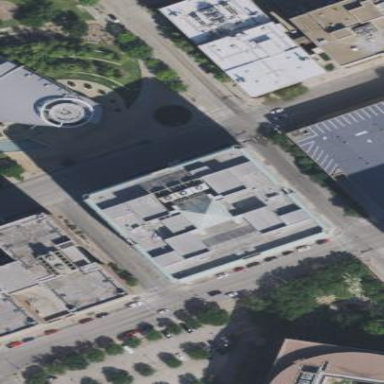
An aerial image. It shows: Civic building serving as courthouse.